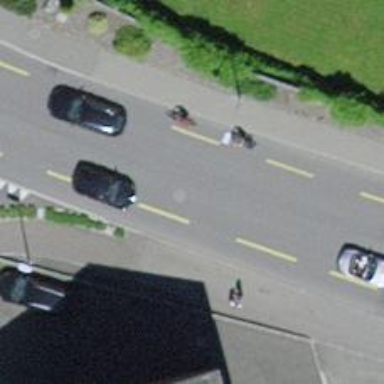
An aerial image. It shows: Primary highway with dedicated lane for cyclists.